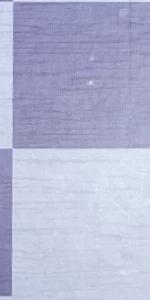
Label: Empty